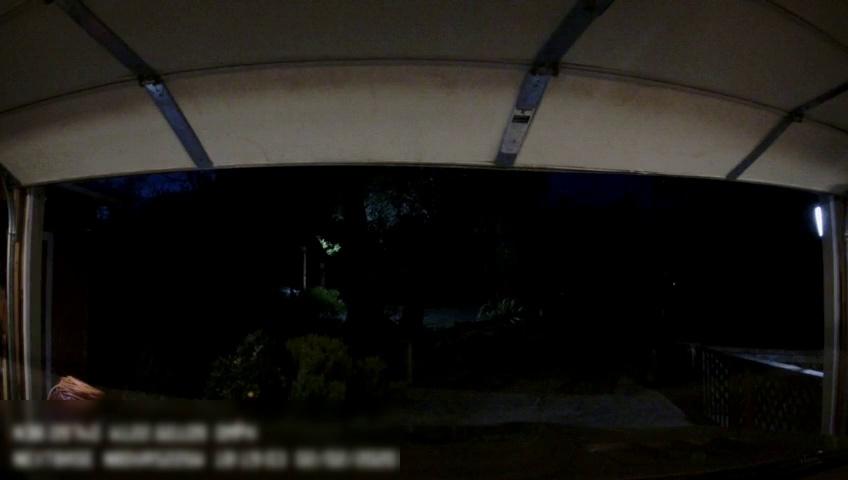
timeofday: Night
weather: Other
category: Drivable Space
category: Drivable Space